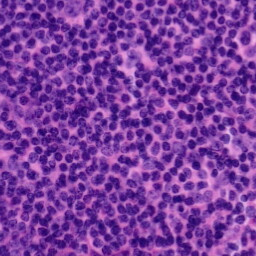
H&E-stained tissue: Tonsil